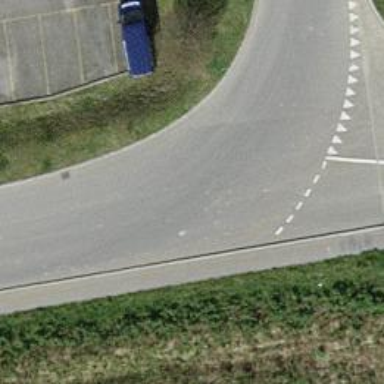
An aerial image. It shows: Unclassified road with asphalt surface.